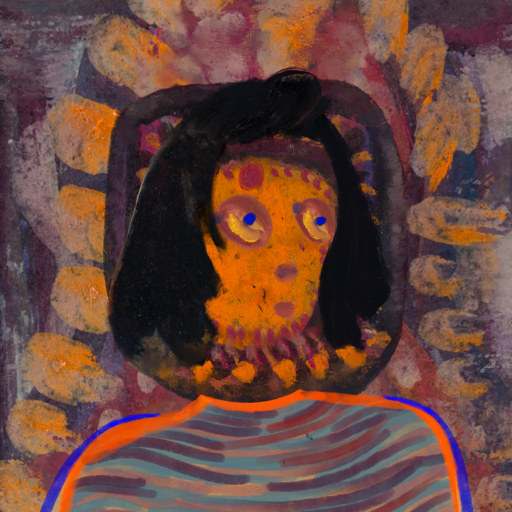
Background: Doll, Head And Neck Side: Doll_w_Hair, Face Side: Mother_And_Son_Son, Bust: Experience, Hair Side: Mosgoul, Head Accessory: Blank, Second Necklace: Blank, Necklace: Blank, Baby: Blank